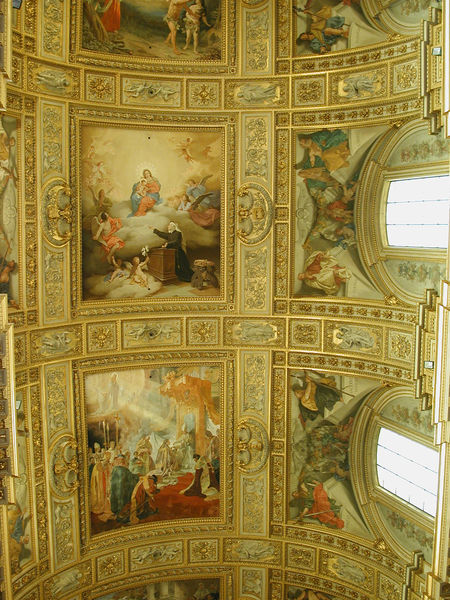
Titel: Fresken in Sant’Andrea della Valle
Künstler: Domenichino
Standort: Rom, S. Andrea della Valle (EU - I - Latium)
Schlagwörter: flügel, gemälde, himmel, wolken, menschen, bunt, fenster, hell, licht, rot, ornament, gericht, barock, bibel, rahmen, felder, kirche, gold, decke, kind, kinder, rund, engel, bilder, lehrer, detail, ornamente, verzierung, wandgemälde, wandmalerei, stuck, bögen, gewölbe, dom, nonne, altar, fries, quadrate, heiligenschein, kanzel, jesus, krieger, fresken, religiös, rechteckig, kassetten, kassettendecke, piken, heilige, deckengemälde, fresko, deck, heilig, maria, madonna, jesu, szenen, verzierungen, king, tonnengewölbe, gliederung, jesuskind, zyklus, betbank, blattgold, maira, detaiö, eckeig, lehrern